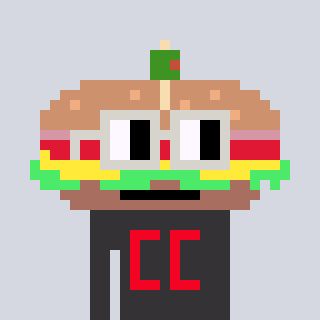
a pixel art character with square light gray glasses, a sandwich-shaped head and a grayscale-colored body on a cool background